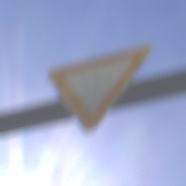
Verkehrszeichen: VorfahrtGewaehren
Umgebung: Outdoor, Nature
Tageszeit: Midday
Wetter: Clear
Licht: Natural
Jahreszeit: NotSpecified
Kontrast: HighContrast